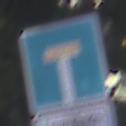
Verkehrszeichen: Sackgasse
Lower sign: HinweisGeaenderteVorfahrtVerkehrsfuehrungVerkehrsregelung3
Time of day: MorningAfternoon
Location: Outdoor (Urban)
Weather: Clear
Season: NotSpecified
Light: Natural